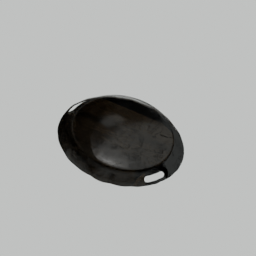
Label: tools